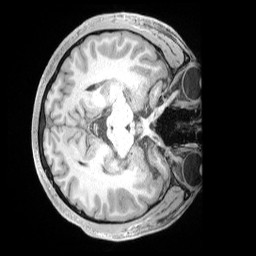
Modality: T1w
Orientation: axial
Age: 41
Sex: male
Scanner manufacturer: siemens
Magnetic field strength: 3 T
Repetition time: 2 s
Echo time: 0.00211 s